Question: i have the following Problem, i Have the following in my customer bill view
'''
<%= f.collection_select :product_id,Product.all,:id,:name %>
'''
This is getting list of all the products from "Product" model and giving option to select from it. But i want to select the list of products from the "StoreOpeningStock" model.
I have these in my model
'''
class Product< ActiveRecord::Base
has_many :store_opening_stocks
has_many :customer_bills
attr_accessible :name
end
class StoreOpeningStock < ActiveRecord::Base
attr_accessible :product_id
belongs_to :product
end
class CustomerBill < ActiveRecord::Base
attr_accessible :product_id
belongs_to :product
accepts_nested_attributes_for :store_opening_stock
end
'''
Can anyone guide me how i can get product name and id from store_opening_stock??? Should i use Helpers??? or is there any other way?? Thanks in advance
I tried using helpers
'''
def getting_prod_names
@sto = StoreOpeningStock.all
for x in @sto
[
['{x.product.title}', '{x.product_id}']
]
end
end
'''
getting following output
'''
<%= f.select :product_id, options_for_select(getting_prod_names) %>
'''

ANy Help?? :)
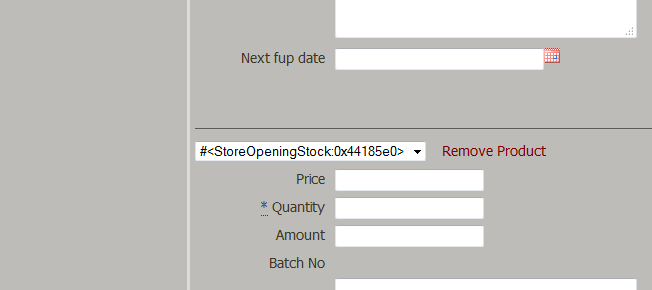
Answer: When you create a form the data used to ccreate a 'collection_select' isnt limited to the Class your going to create an object for. You could simply do the following:
'''
<%= f.collection_select :product_id,StoreOpeningStock.all,:product_id ,:name %>
'''
This should to it for you,...
add this to your 'StoreOpeningStock' class:
'''
def name
return self.product.name unless self.product.nil?
""
end
'''